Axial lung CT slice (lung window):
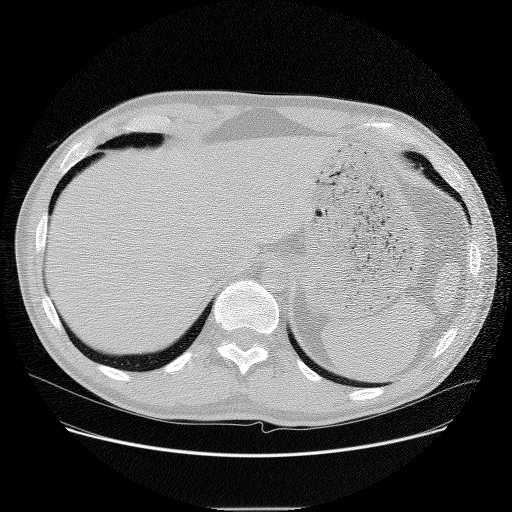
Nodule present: no